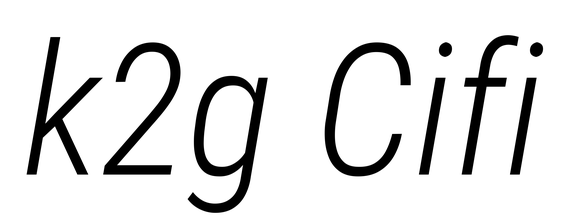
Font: Roboto-Italic_Condensed_Light_Italic